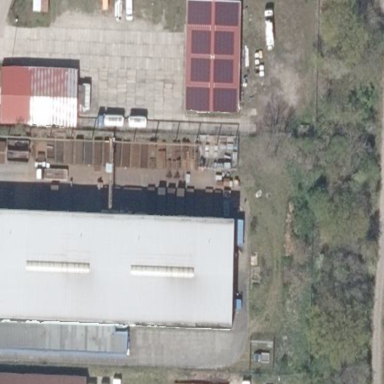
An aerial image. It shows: Metal fence surrounding commercial area.